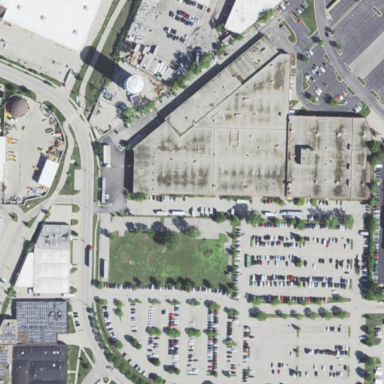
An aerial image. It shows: Industrial building.